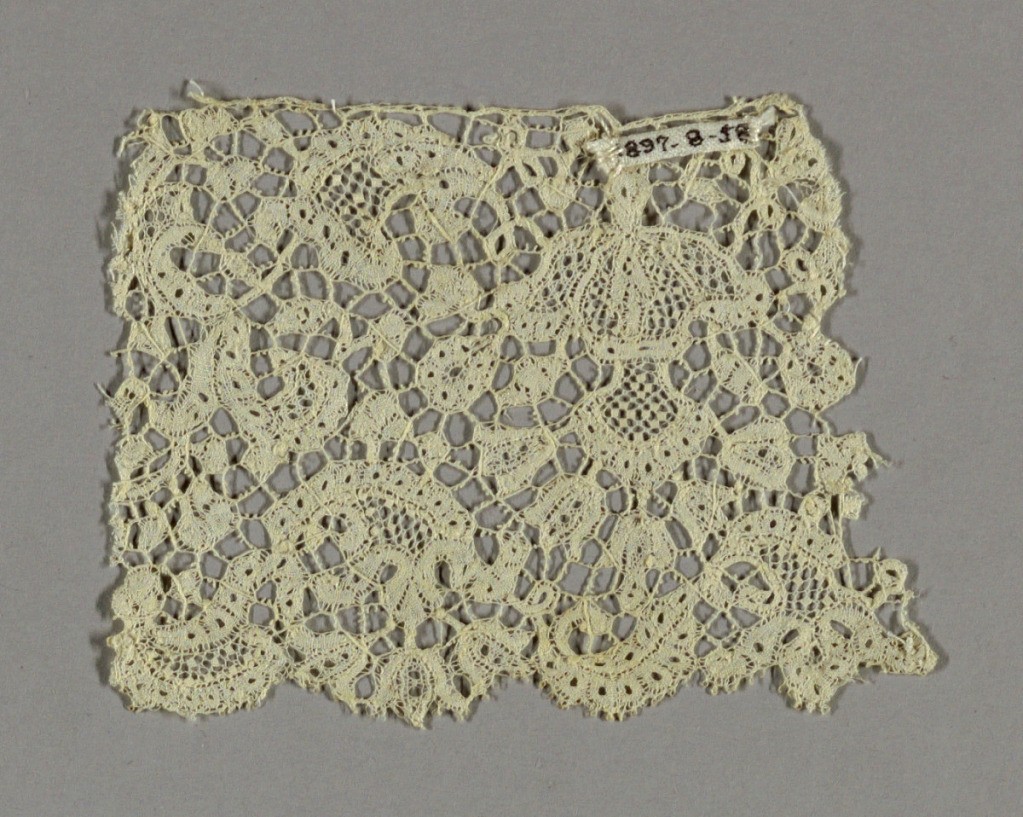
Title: Fragment
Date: mid-18th century
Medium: linen Technique: bobbin lace (Brussels-style)
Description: Fragment with a delicate smallscale conventionalized floral design and scalloped edge. Some decorative filling stitches as well as small holes in the clothwork areas of the design; picoted bars connect the different elements.